Question: My question is how to change the size of font in seaborn using correlation matrix I don't know why somehow the font is too large for me
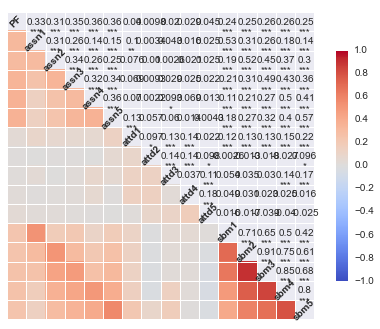
Answer: Regrettably I don't think that's configurable, but what I would recommend is just to make the figure larger e.g.
'''
f, ax = plt.subplots(figsize=(10, 10))
sns.corrplot(df, ax=ax)
'''
If that's not an option and you're primarily interested in the heatmap (not the numerical values), you could do
'''
sns.corrplot(df, annot=False, sig_stars=False, diag_names=False)
'''